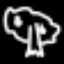
Label: palm tree